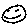
Label: smiley face